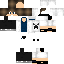
A male human skin with medium skin, wearing brown long hair dressed in a blue tshirt and black pants, featuring a closed mouth.